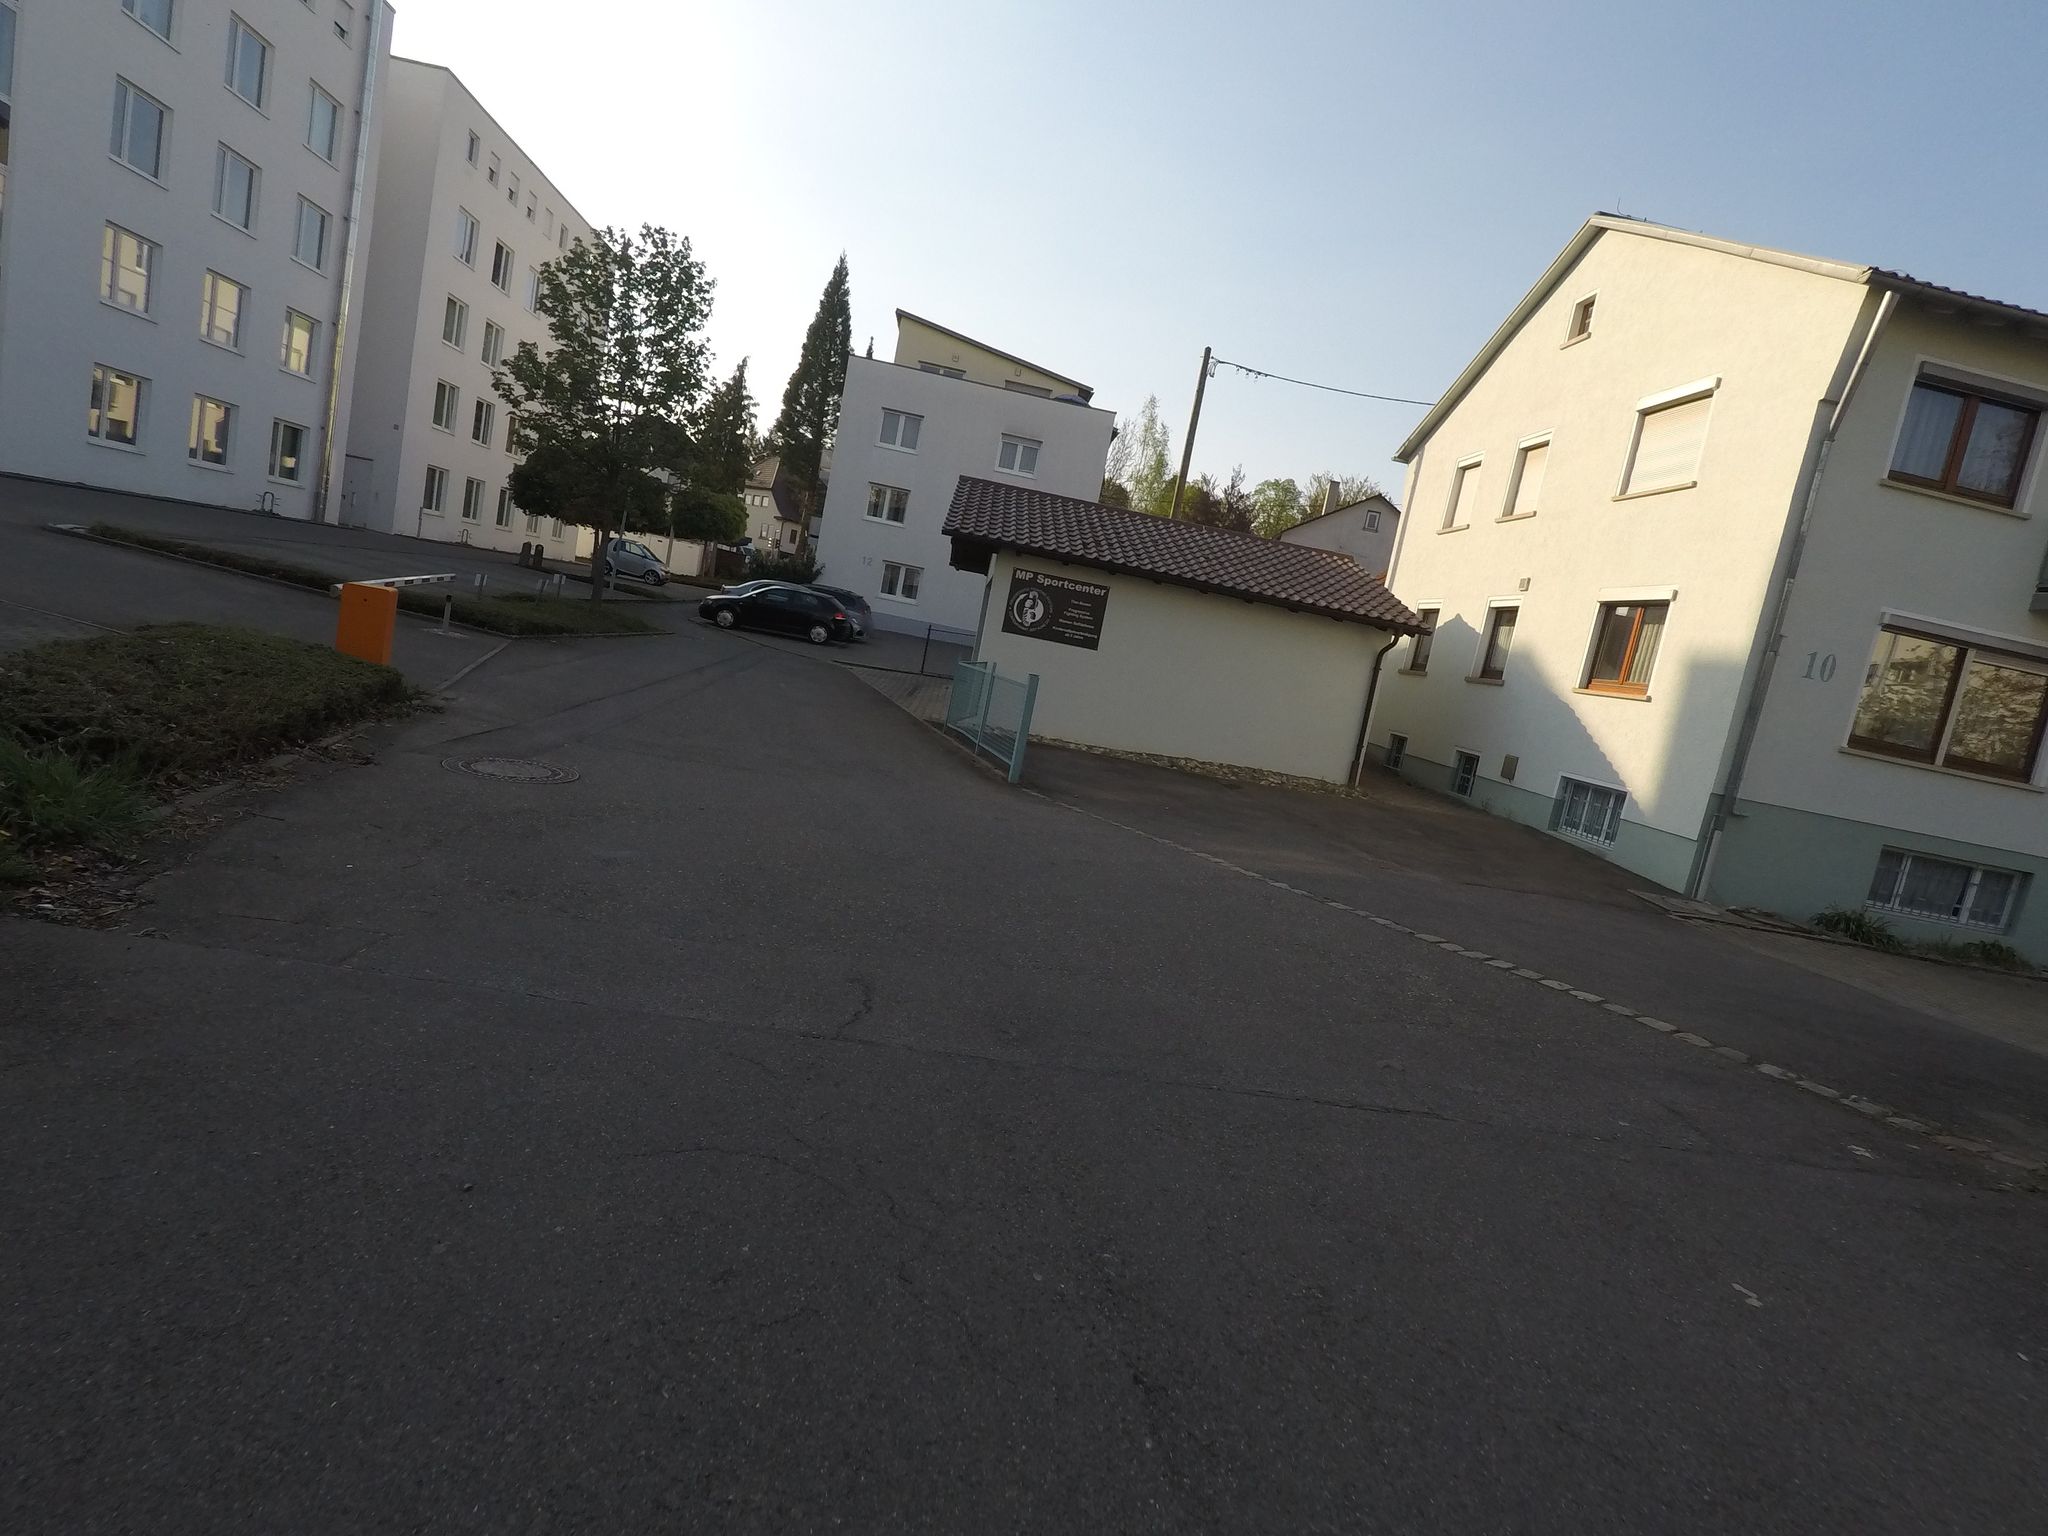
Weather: clear
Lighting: day
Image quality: good
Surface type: walking surface
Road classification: service, footway, path
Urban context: dense urban cluster
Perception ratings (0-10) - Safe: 5.02, Lively: 5.23, Beautiful: 7.87, Boring: 6.41, Depressing: 6.75, Wealthy: 1.66